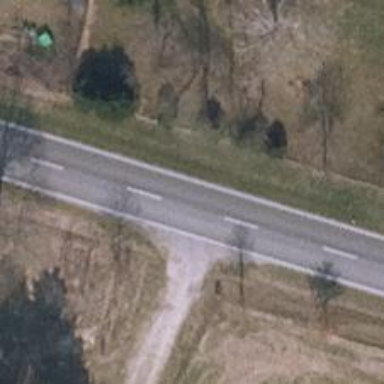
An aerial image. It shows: Primary road with asphalt surface.